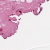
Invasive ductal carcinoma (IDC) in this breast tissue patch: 0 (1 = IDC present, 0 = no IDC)